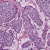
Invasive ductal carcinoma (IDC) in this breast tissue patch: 1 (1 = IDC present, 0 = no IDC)